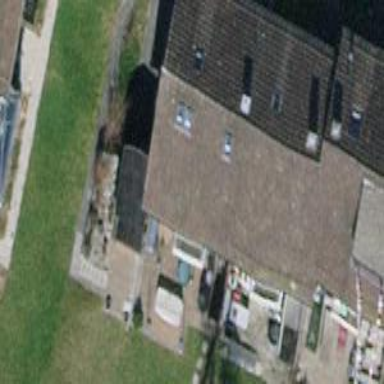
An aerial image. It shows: Semidetached house with gabled tile roof oriented across the building.